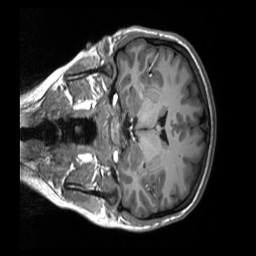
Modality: T1w
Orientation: coronal
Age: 21
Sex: female
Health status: healthy
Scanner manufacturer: siemens
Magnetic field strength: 3 T
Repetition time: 2.53 s
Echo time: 0.00219 s